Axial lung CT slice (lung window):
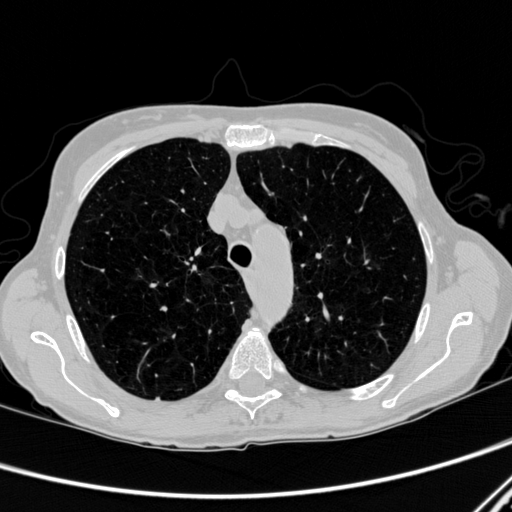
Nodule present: yes
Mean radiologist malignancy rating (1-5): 1